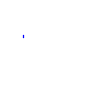
Particle: pion